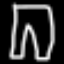
Label: pants